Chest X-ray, PA view. Patient: 68 years old, sex M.
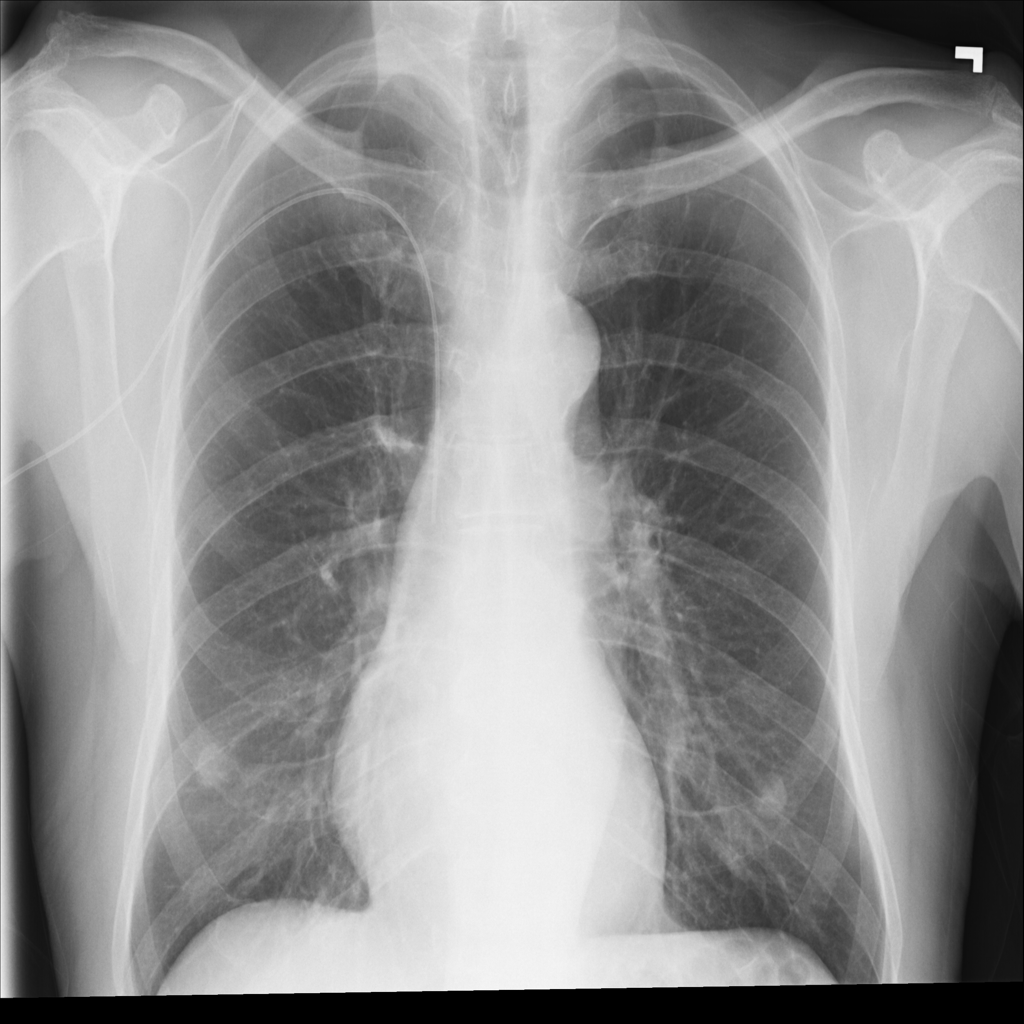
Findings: No Finding